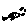
Label: fish